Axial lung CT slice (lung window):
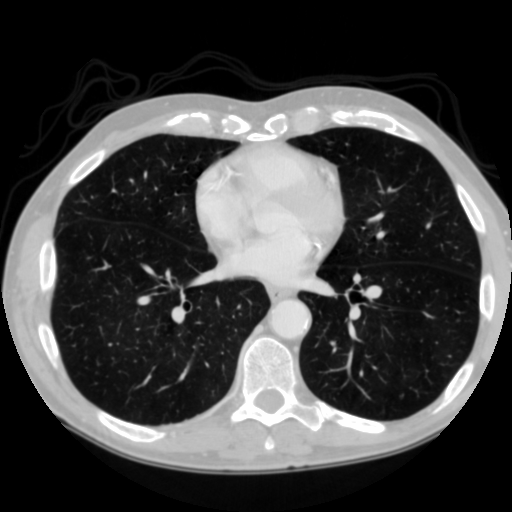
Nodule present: no